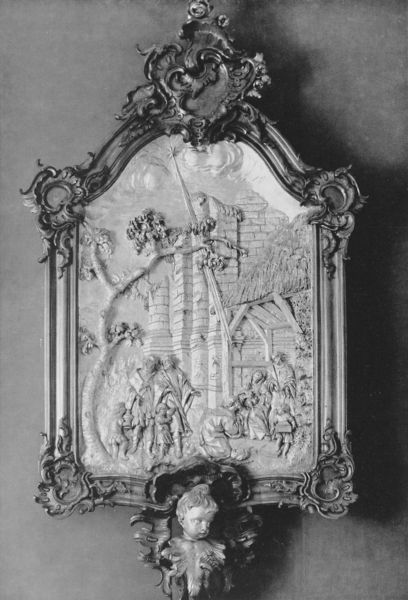
Titel: Zwiefalten, Chorgestühl mit Orgelprospekt
Künstler: Johann Joseph Christian
Standort: Zwiefalten, Abteikirche (EU - D - Schwaben)
Schlagwörter: baum, gott, kopf, mann, wolken, menschen, frau, grau, holz, gebäude, haus, gesicht, rahmen, steine, natur, kirche, gold, bauern, schuppen, engel, relief, fugen, burg, strohdach, stern, ruinen, ritter, schnitzerei, christus, jesus, stall, heilige, muschel, heilig, maria, verziehrt, joseph, geburt, gebälk, weihnachten, rockoko, siber, betlehem, baum hütte stall strodach